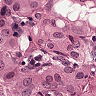
Metastatic tissue present: yes